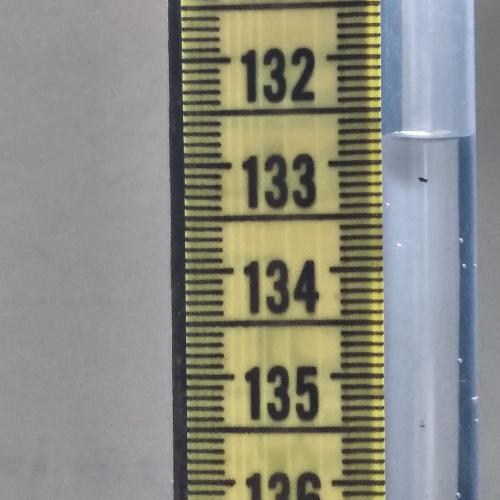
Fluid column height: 132.8 cm